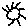
Label: sun